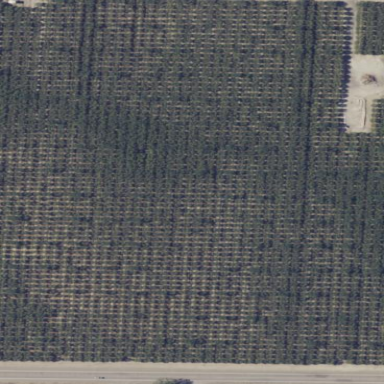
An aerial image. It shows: Orchard filled with persimmon trees.